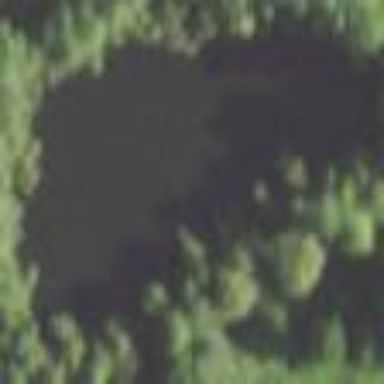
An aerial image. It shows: Peaceful pond surrounded by nature.